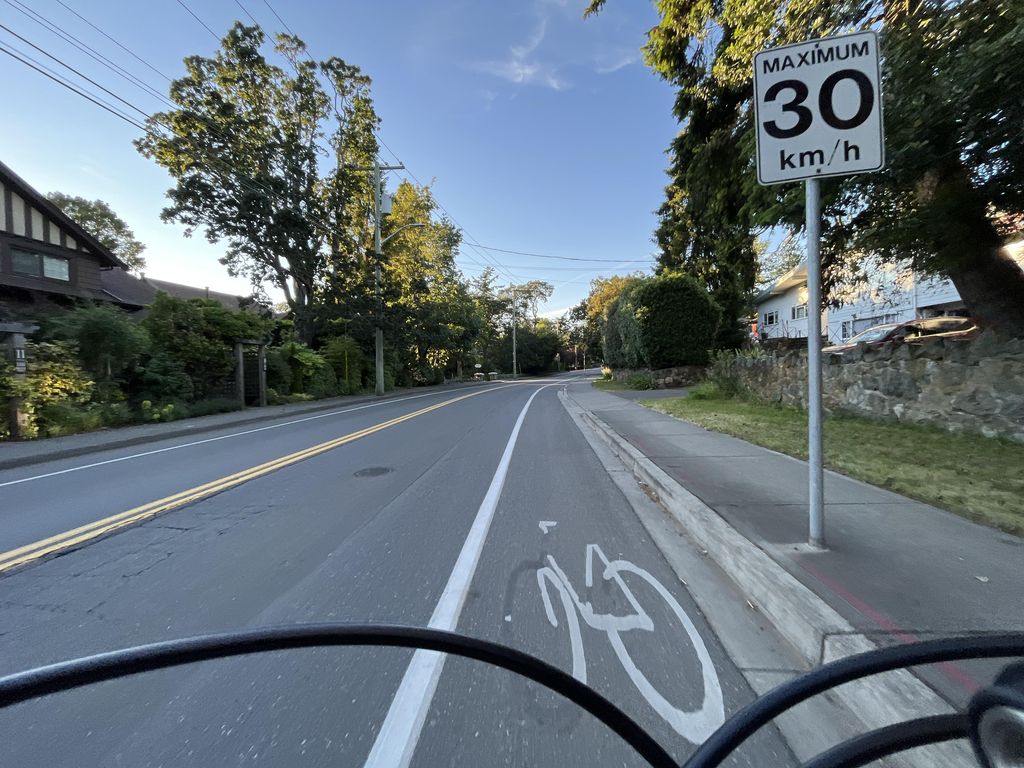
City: victoria